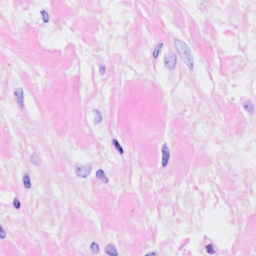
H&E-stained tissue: Breast